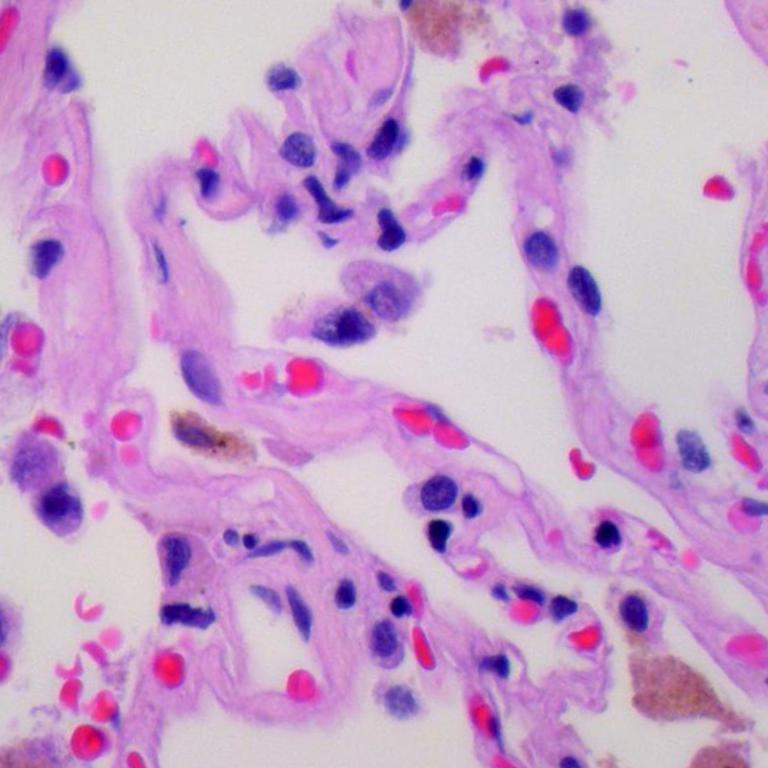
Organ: lung
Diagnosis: benign